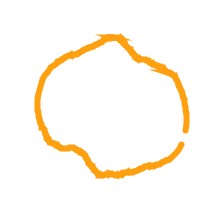
Shape: circle